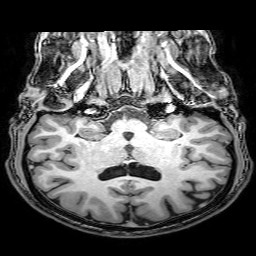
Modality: T1w
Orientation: sagittal
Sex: male
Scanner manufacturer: philips
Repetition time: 0.008079 s
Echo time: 0.0037 s